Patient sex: M
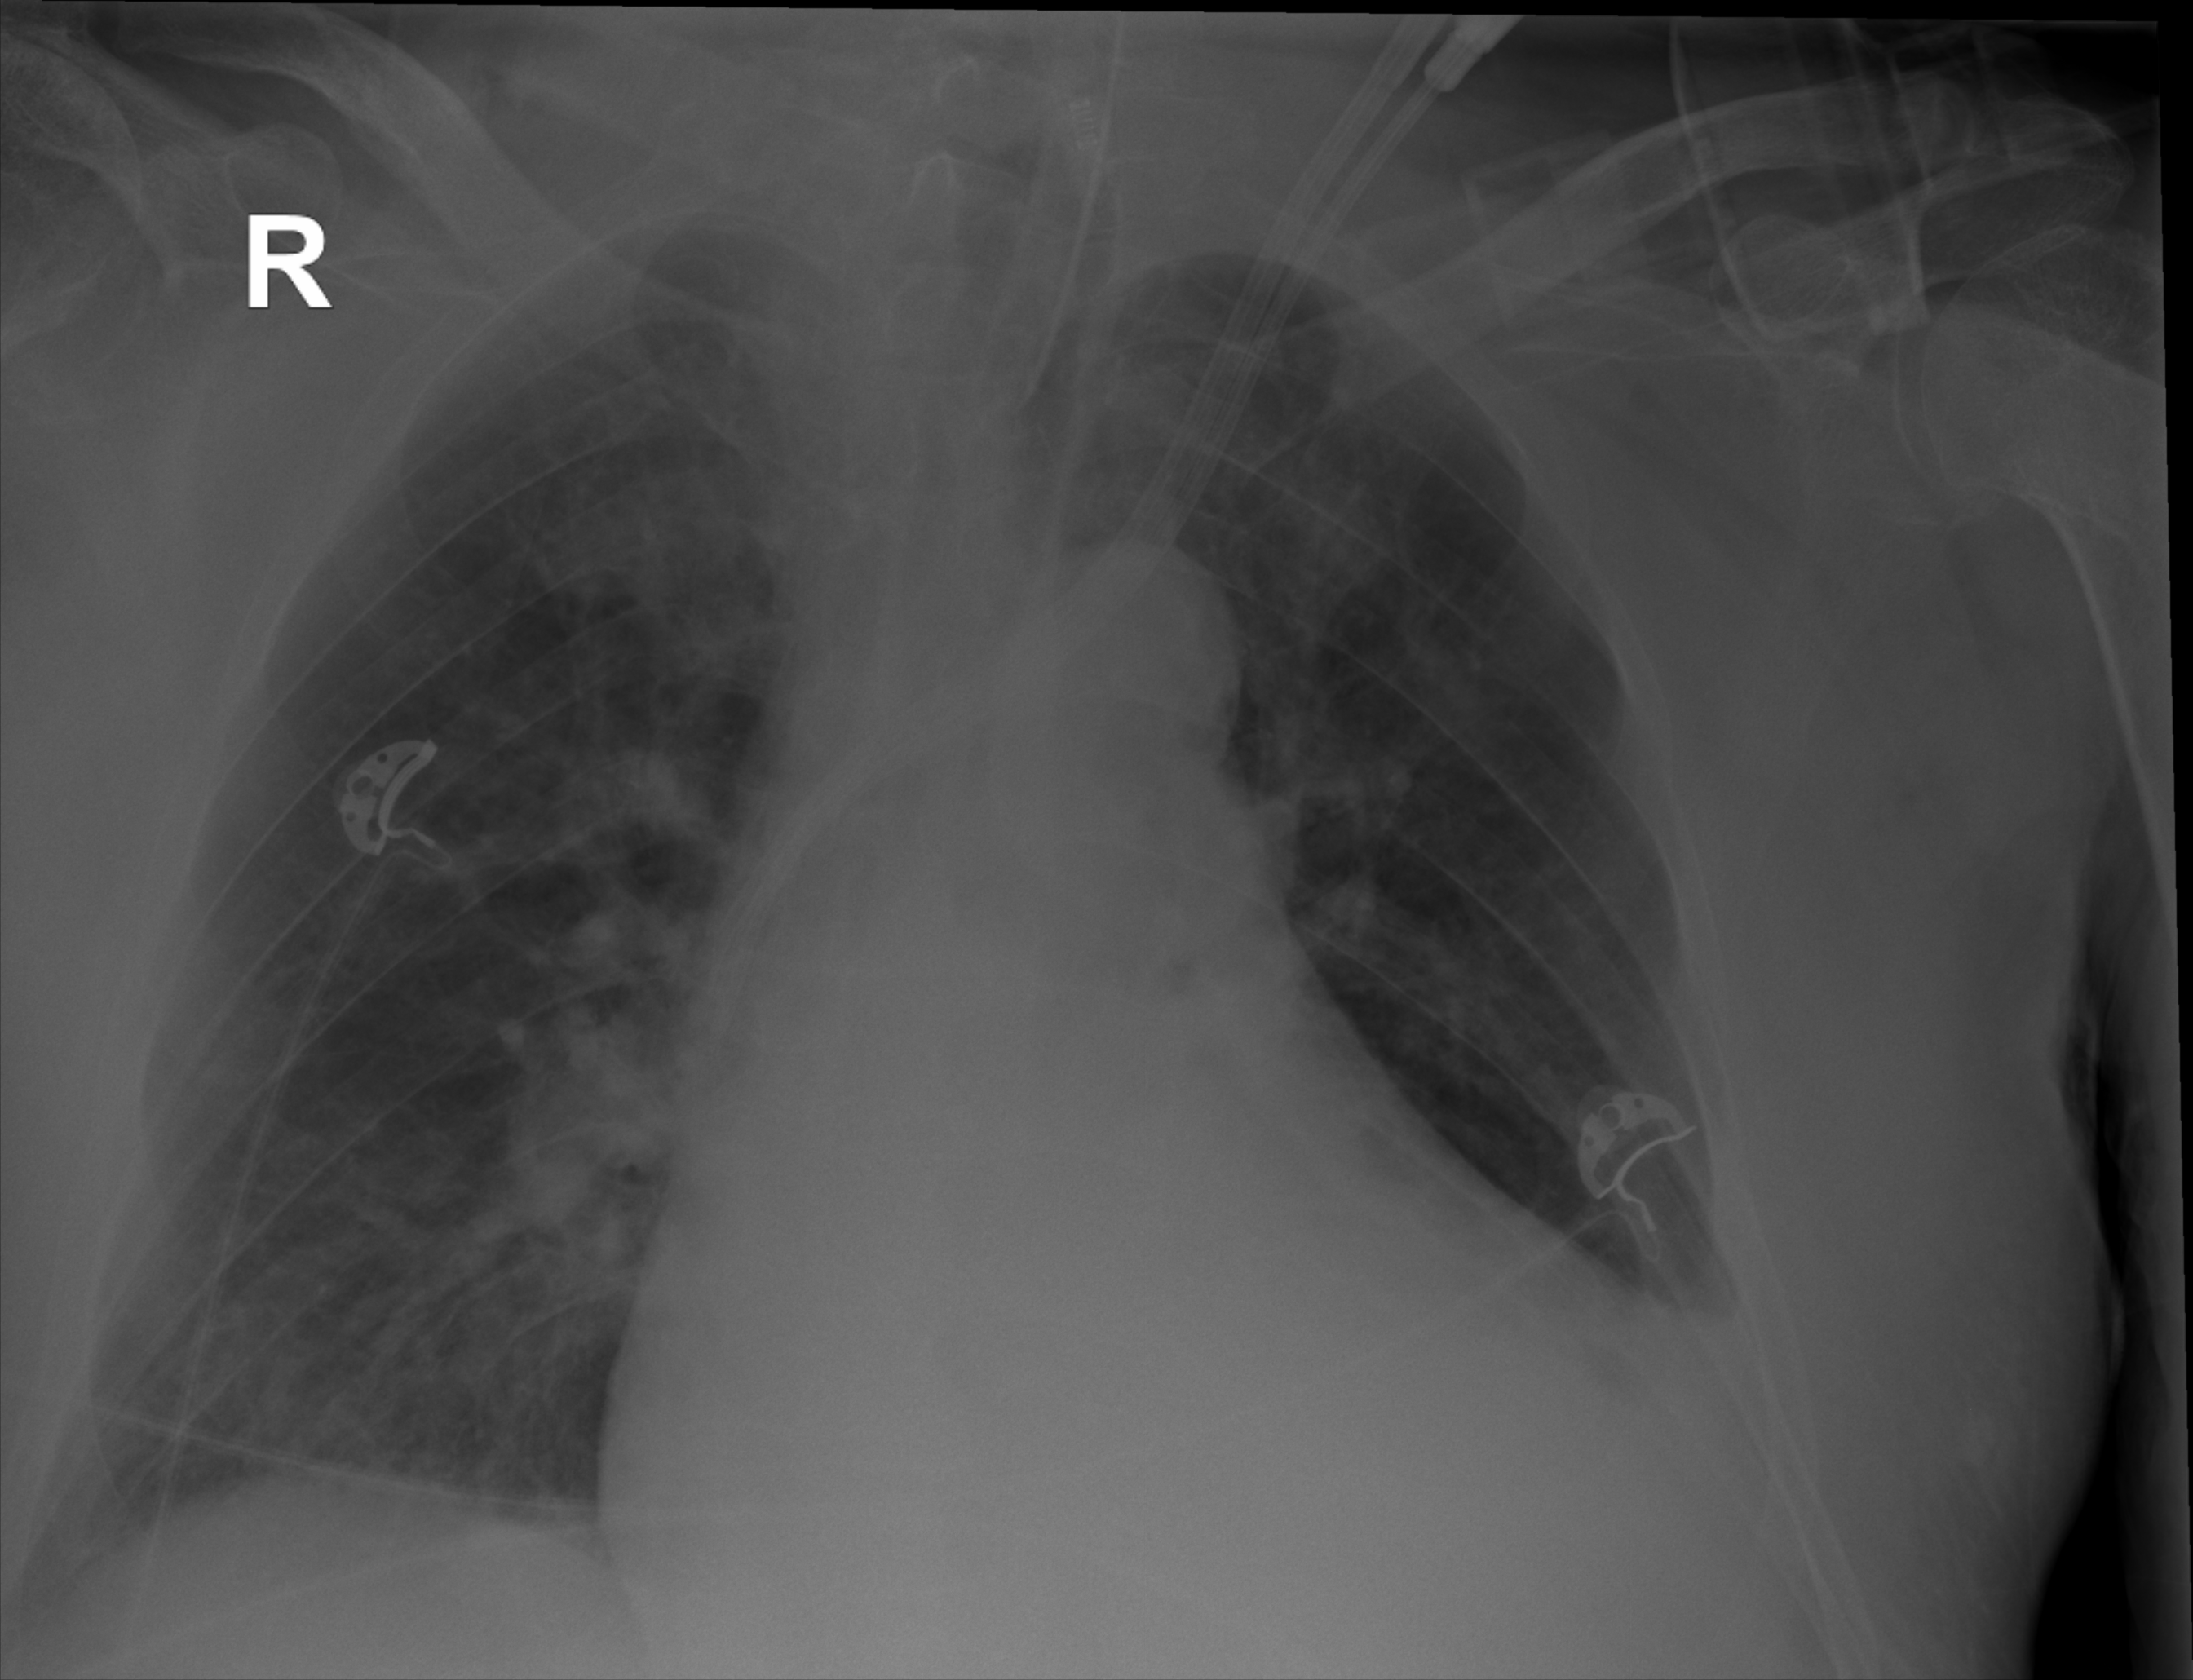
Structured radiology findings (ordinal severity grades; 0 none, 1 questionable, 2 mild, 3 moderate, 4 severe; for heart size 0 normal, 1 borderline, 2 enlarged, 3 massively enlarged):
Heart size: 2
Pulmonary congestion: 2
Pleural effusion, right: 0
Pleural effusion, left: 2
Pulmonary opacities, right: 2
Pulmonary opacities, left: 0
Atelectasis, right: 2
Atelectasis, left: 2